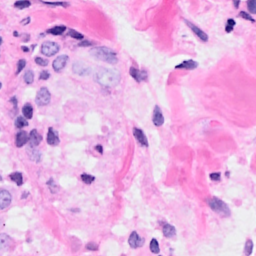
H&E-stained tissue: Breast